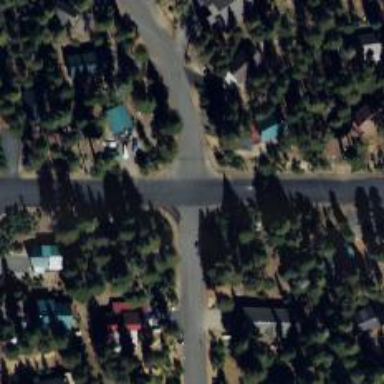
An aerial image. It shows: Residential road.